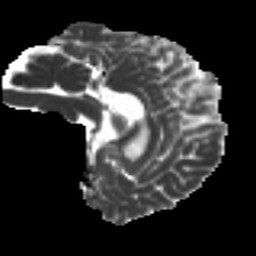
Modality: MD
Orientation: sagittal
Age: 22
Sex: male
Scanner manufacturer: ge
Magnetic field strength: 3 T
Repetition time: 7.8 s
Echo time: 0.0611 s